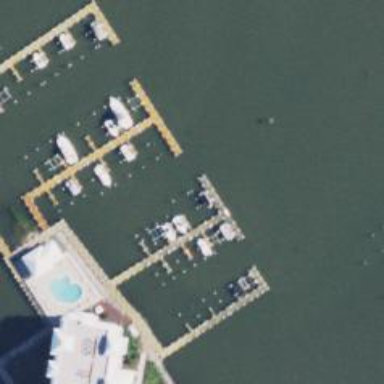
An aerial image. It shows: Man-made pier.